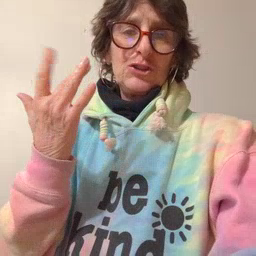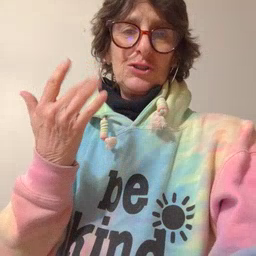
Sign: finger